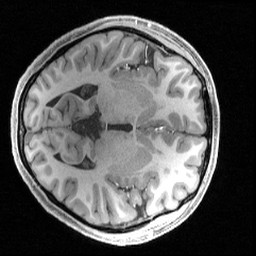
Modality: T1w
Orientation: axial
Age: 20
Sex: female
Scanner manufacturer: siemens
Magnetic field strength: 3 T
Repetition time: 2.4 s
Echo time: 0.00224 s